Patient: sex M, age 61
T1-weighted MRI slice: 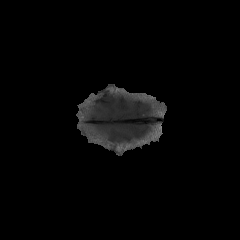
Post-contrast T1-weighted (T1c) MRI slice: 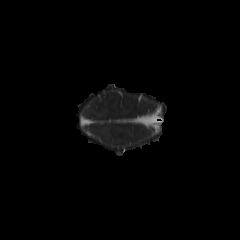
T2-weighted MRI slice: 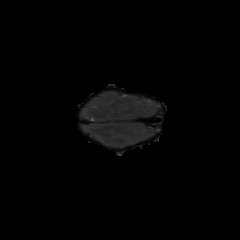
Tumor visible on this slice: no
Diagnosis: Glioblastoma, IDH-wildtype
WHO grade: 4